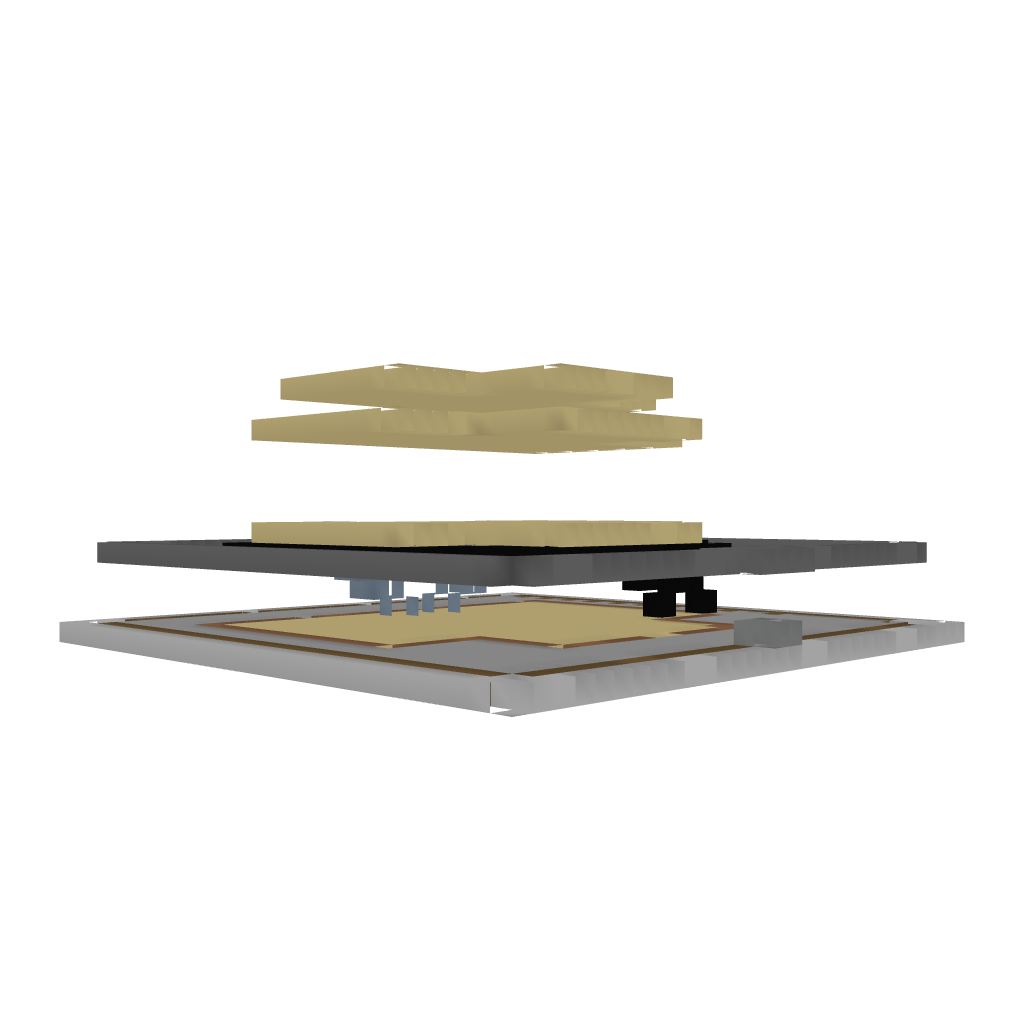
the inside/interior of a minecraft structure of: Little House